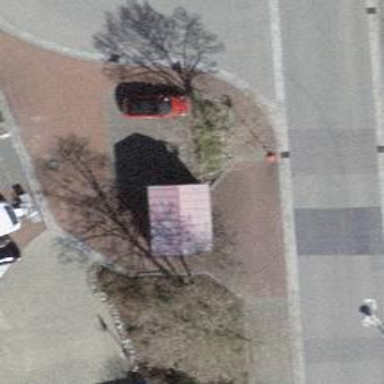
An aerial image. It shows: Post box.